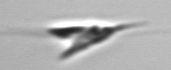
Label: Chrysochromulina_lanceolata